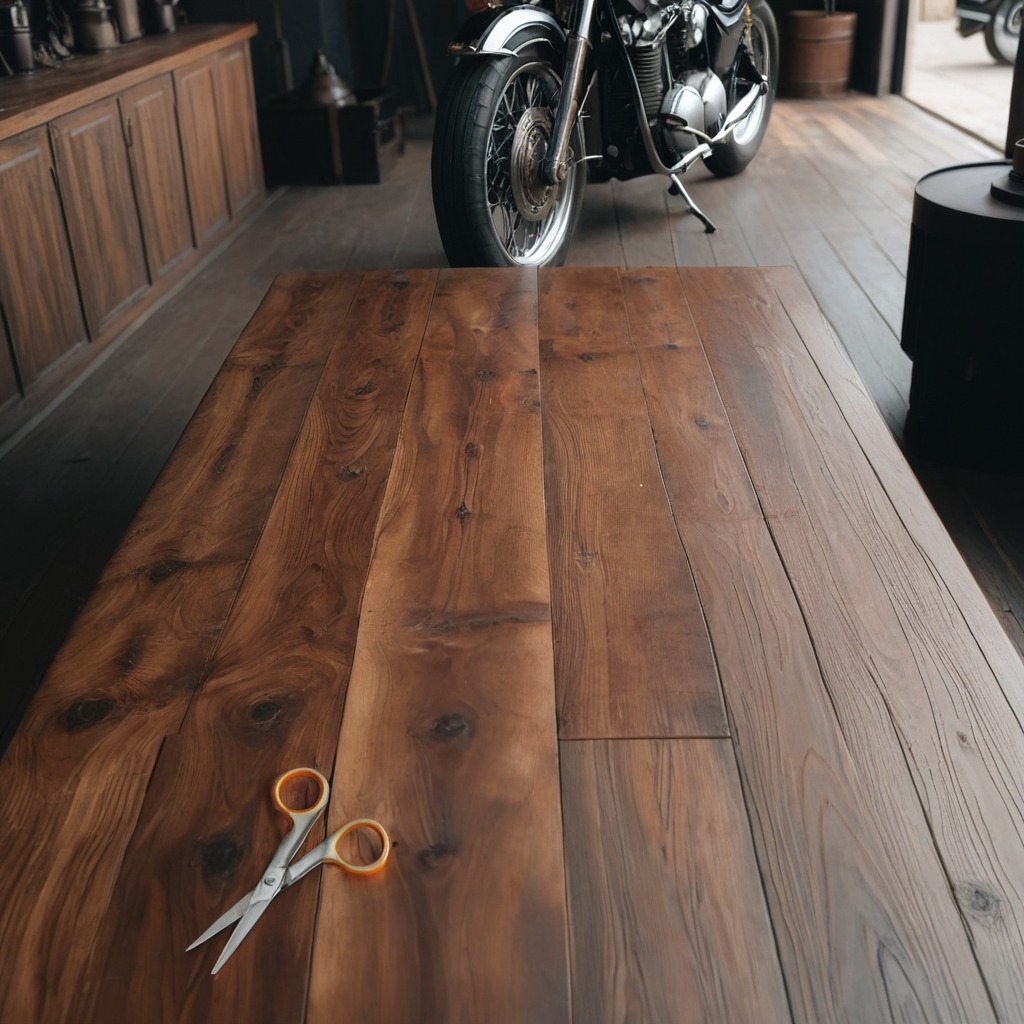
A scissor lying on a wooden table in a vintage motorcycle garage.